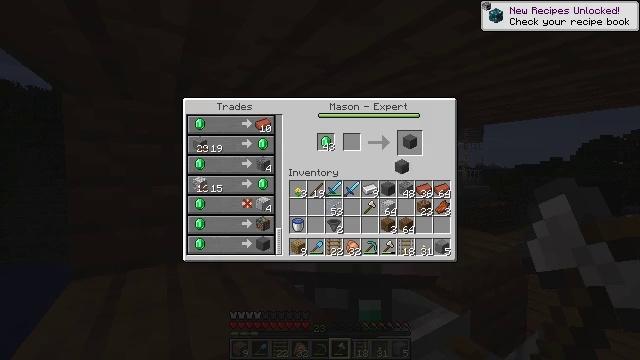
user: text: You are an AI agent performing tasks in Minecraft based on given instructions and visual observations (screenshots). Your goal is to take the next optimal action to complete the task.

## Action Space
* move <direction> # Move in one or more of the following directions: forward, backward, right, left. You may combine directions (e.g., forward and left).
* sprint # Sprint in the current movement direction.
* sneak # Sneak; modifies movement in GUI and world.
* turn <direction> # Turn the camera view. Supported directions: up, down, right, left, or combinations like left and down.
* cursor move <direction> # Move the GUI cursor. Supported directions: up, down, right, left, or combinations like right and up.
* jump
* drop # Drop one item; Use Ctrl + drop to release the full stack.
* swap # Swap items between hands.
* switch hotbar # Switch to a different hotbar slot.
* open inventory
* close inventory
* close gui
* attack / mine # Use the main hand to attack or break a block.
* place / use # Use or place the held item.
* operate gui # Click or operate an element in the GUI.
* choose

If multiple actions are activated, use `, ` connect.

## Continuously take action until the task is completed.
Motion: motion action
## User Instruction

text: Craft cyan terracotta using terracotta and cyan dye.
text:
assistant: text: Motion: no_op